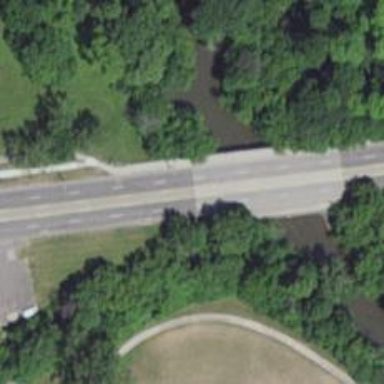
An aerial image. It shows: Secondary road with bridge.